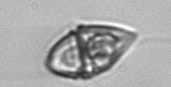
Label: Gyrodinium